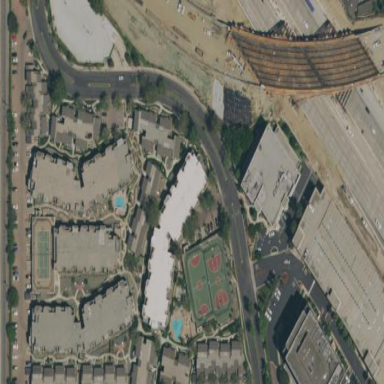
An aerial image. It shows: Residential area with apartments.